Interaction volume radius: 5 \u00c5
Interaction volume height: 10 \u00c5
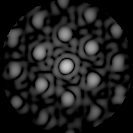
Disorder parameter: 0.393